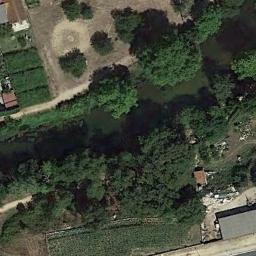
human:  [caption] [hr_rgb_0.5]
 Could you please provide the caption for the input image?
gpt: The river is surrounded by trees .

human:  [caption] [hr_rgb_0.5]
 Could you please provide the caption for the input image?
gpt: The river goes through farmland and trees .

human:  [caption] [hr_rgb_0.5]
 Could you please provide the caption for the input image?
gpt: A curved turquoise river with green and tan mixed fields on both sides of the bank, With buildings .

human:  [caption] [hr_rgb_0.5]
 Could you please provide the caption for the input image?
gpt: The dark green river is flanked by lots of trees and some trees .

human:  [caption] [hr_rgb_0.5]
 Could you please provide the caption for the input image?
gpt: There are some green trees and buildings near the river .